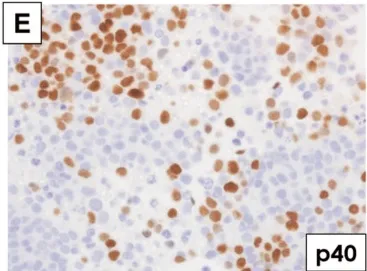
Biopsy and autopsy samples of human NUT carcinoma in the retroperitoneum. Tumor cells are immunopositive for cytokeratin (clone CAM5.2) , indicating its histology as poorly differentiated squamous cell carcinoma.
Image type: pathology (immunostaining)